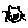
Label: cat